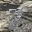
Label: 7